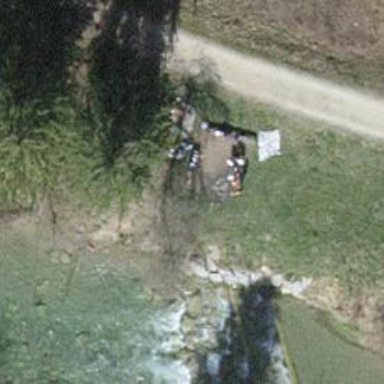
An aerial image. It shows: Bench for seating.